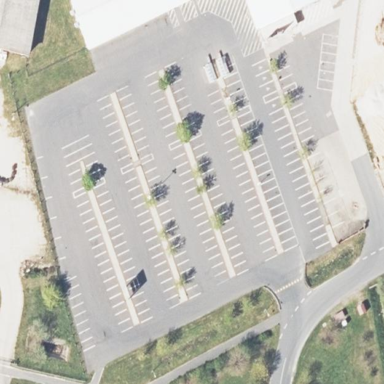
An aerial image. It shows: Parking area with asphalt surface.